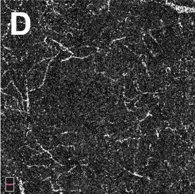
Pre- and postoperative 3.0 * 3.0 mm optical coherence tomography angiography (OCTA) images. Deep capillary plexus (DCP) in the right eye.
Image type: pathology (immunostaining)